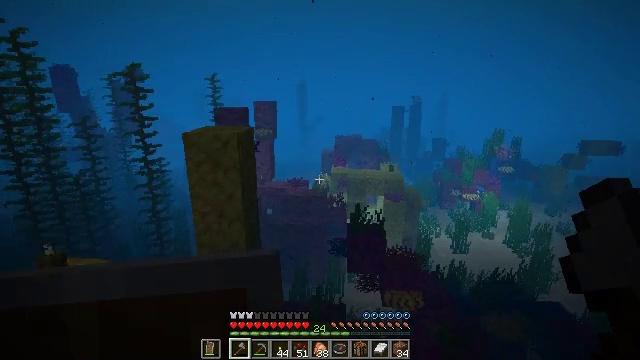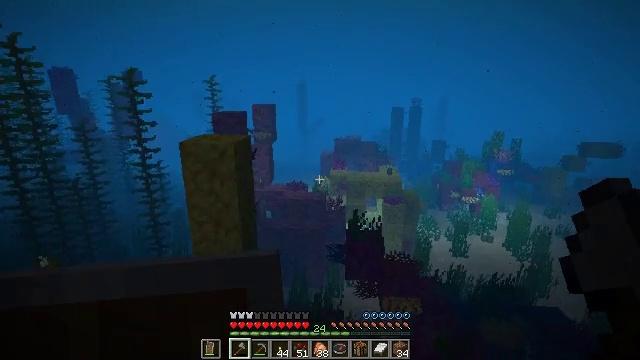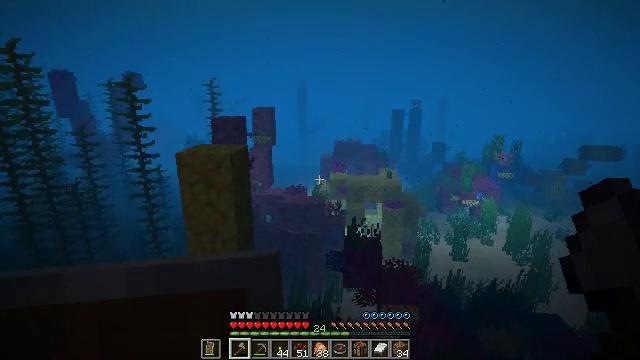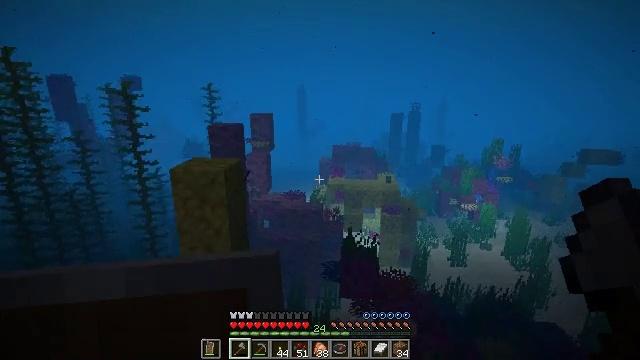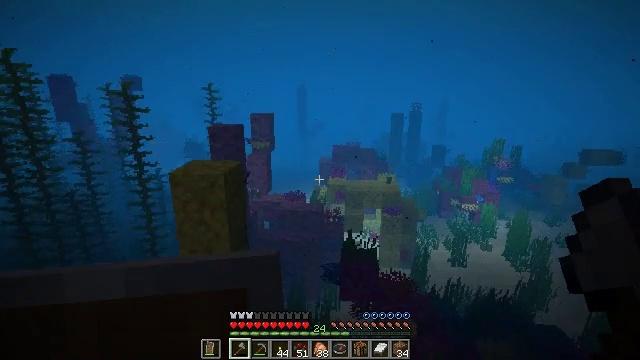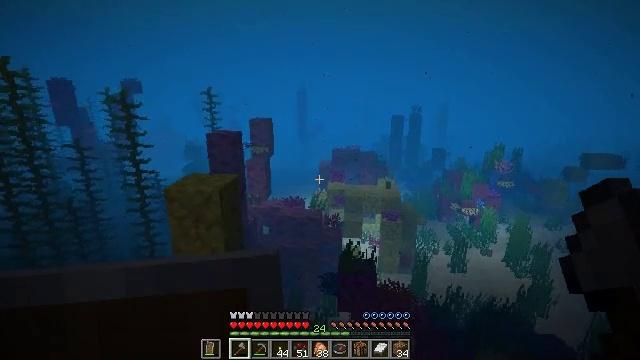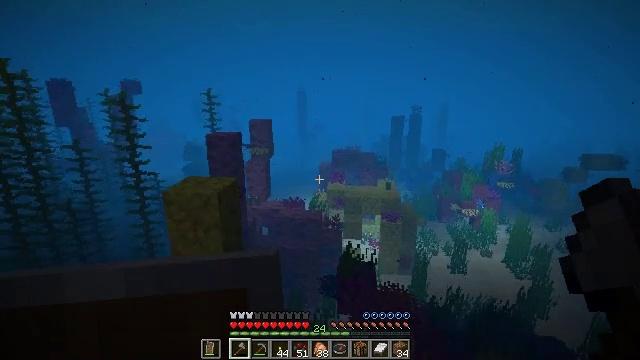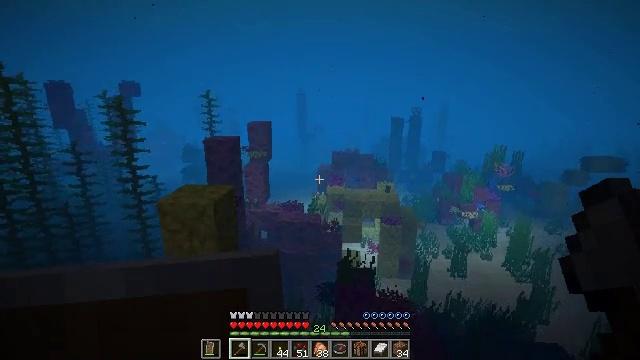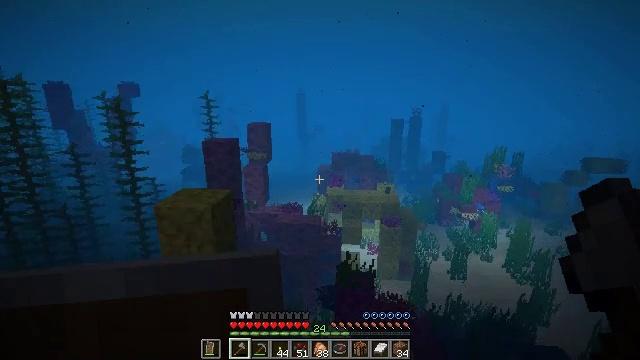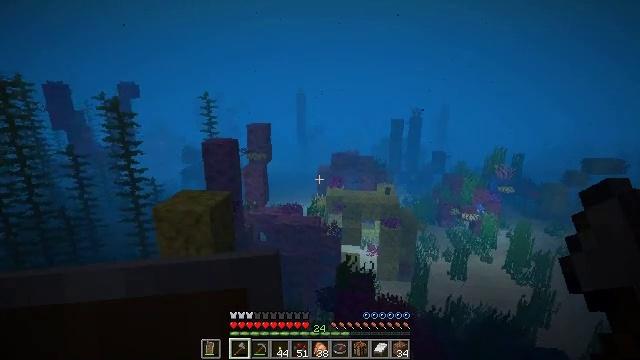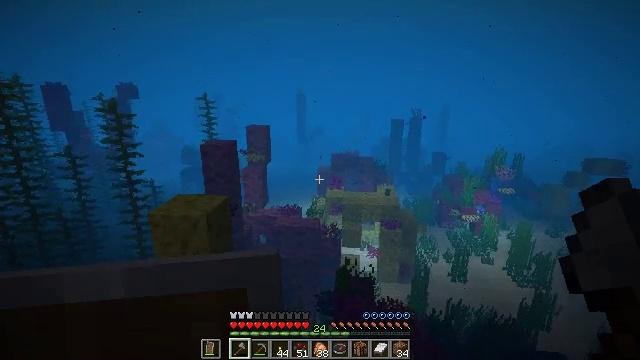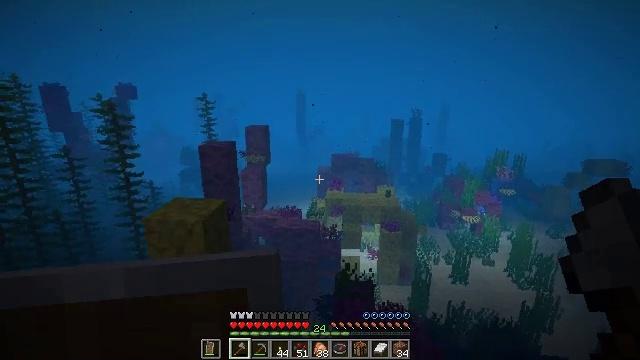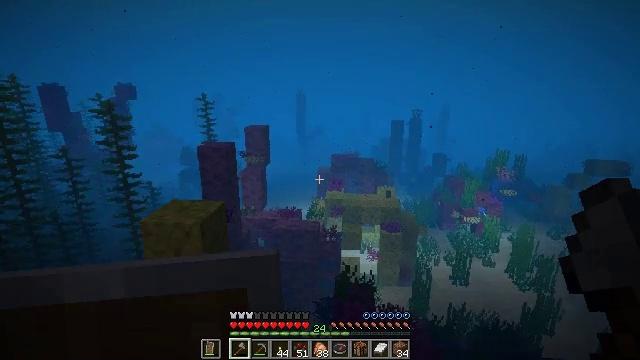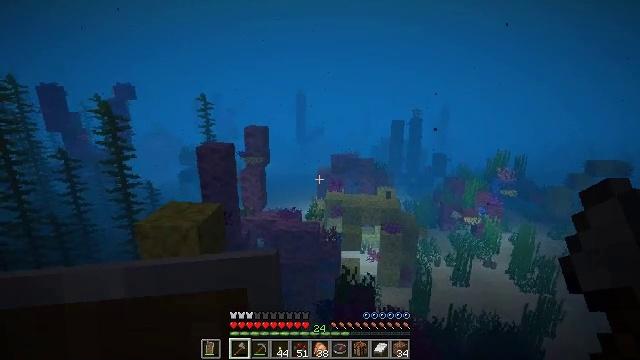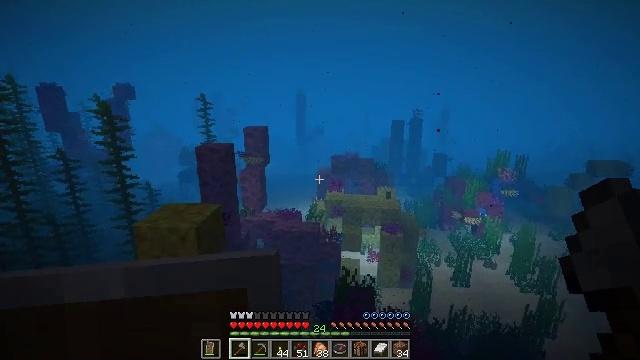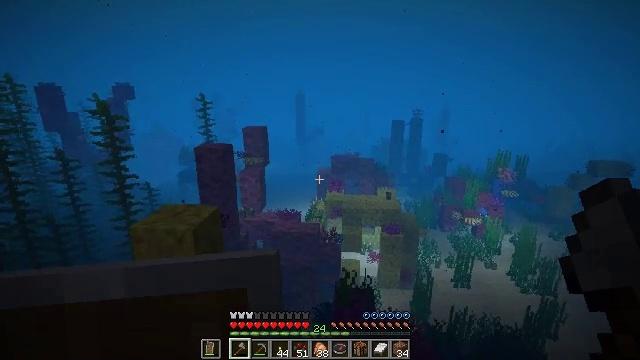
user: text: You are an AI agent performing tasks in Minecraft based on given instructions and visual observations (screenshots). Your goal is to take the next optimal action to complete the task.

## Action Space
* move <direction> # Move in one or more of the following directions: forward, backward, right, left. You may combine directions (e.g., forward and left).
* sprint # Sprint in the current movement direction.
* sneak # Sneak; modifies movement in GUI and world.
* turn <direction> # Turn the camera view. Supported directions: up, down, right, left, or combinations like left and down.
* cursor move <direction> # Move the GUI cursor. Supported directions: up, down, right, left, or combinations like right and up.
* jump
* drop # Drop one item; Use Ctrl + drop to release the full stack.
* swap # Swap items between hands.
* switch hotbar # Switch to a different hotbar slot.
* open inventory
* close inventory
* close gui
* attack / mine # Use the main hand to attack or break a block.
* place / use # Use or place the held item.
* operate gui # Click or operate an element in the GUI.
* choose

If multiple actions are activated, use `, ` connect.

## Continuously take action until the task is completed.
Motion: motion action
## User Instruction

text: Mine underwater sea pickle.
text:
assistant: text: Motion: move forward and move right, jump
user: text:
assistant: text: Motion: move forward and move right, jump
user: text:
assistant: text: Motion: move forward and move right, jump
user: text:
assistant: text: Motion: move forward, jump
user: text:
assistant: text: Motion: move forward
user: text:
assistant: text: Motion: move forward
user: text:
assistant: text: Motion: move forward
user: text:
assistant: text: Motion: move forward
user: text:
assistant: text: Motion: move forward
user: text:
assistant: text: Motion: move forward
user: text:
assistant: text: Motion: move forward
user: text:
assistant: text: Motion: move forward
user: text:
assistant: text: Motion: move forward
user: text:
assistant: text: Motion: move forward
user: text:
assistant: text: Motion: move forward
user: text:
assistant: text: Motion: move forward
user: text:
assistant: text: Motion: move forward
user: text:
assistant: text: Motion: move forward
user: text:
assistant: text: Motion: move forward
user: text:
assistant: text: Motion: move forward
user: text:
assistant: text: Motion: move forward
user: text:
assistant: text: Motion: move forward
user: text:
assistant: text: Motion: move forward and move right, jump
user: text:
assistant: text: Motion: move forward and move right, jump
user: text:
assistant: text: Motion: move forward and move right, jump
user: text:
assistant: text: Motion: move forward and move right, turn down, jump
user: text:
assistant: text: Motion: move forward and move right, turn down, jump
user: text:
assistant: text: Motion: move forward and move right, turn left and down, jump
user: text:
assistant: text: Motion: move forward, turn left and down, jump
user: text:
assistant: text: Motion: move forward, turn left and down, jump